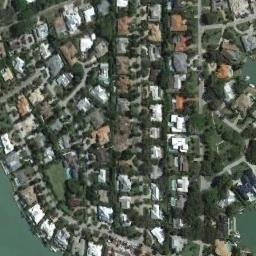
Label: dense_residential